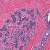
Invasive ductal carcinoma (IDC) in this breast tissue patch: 0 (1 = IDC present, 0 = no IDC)